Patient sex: M
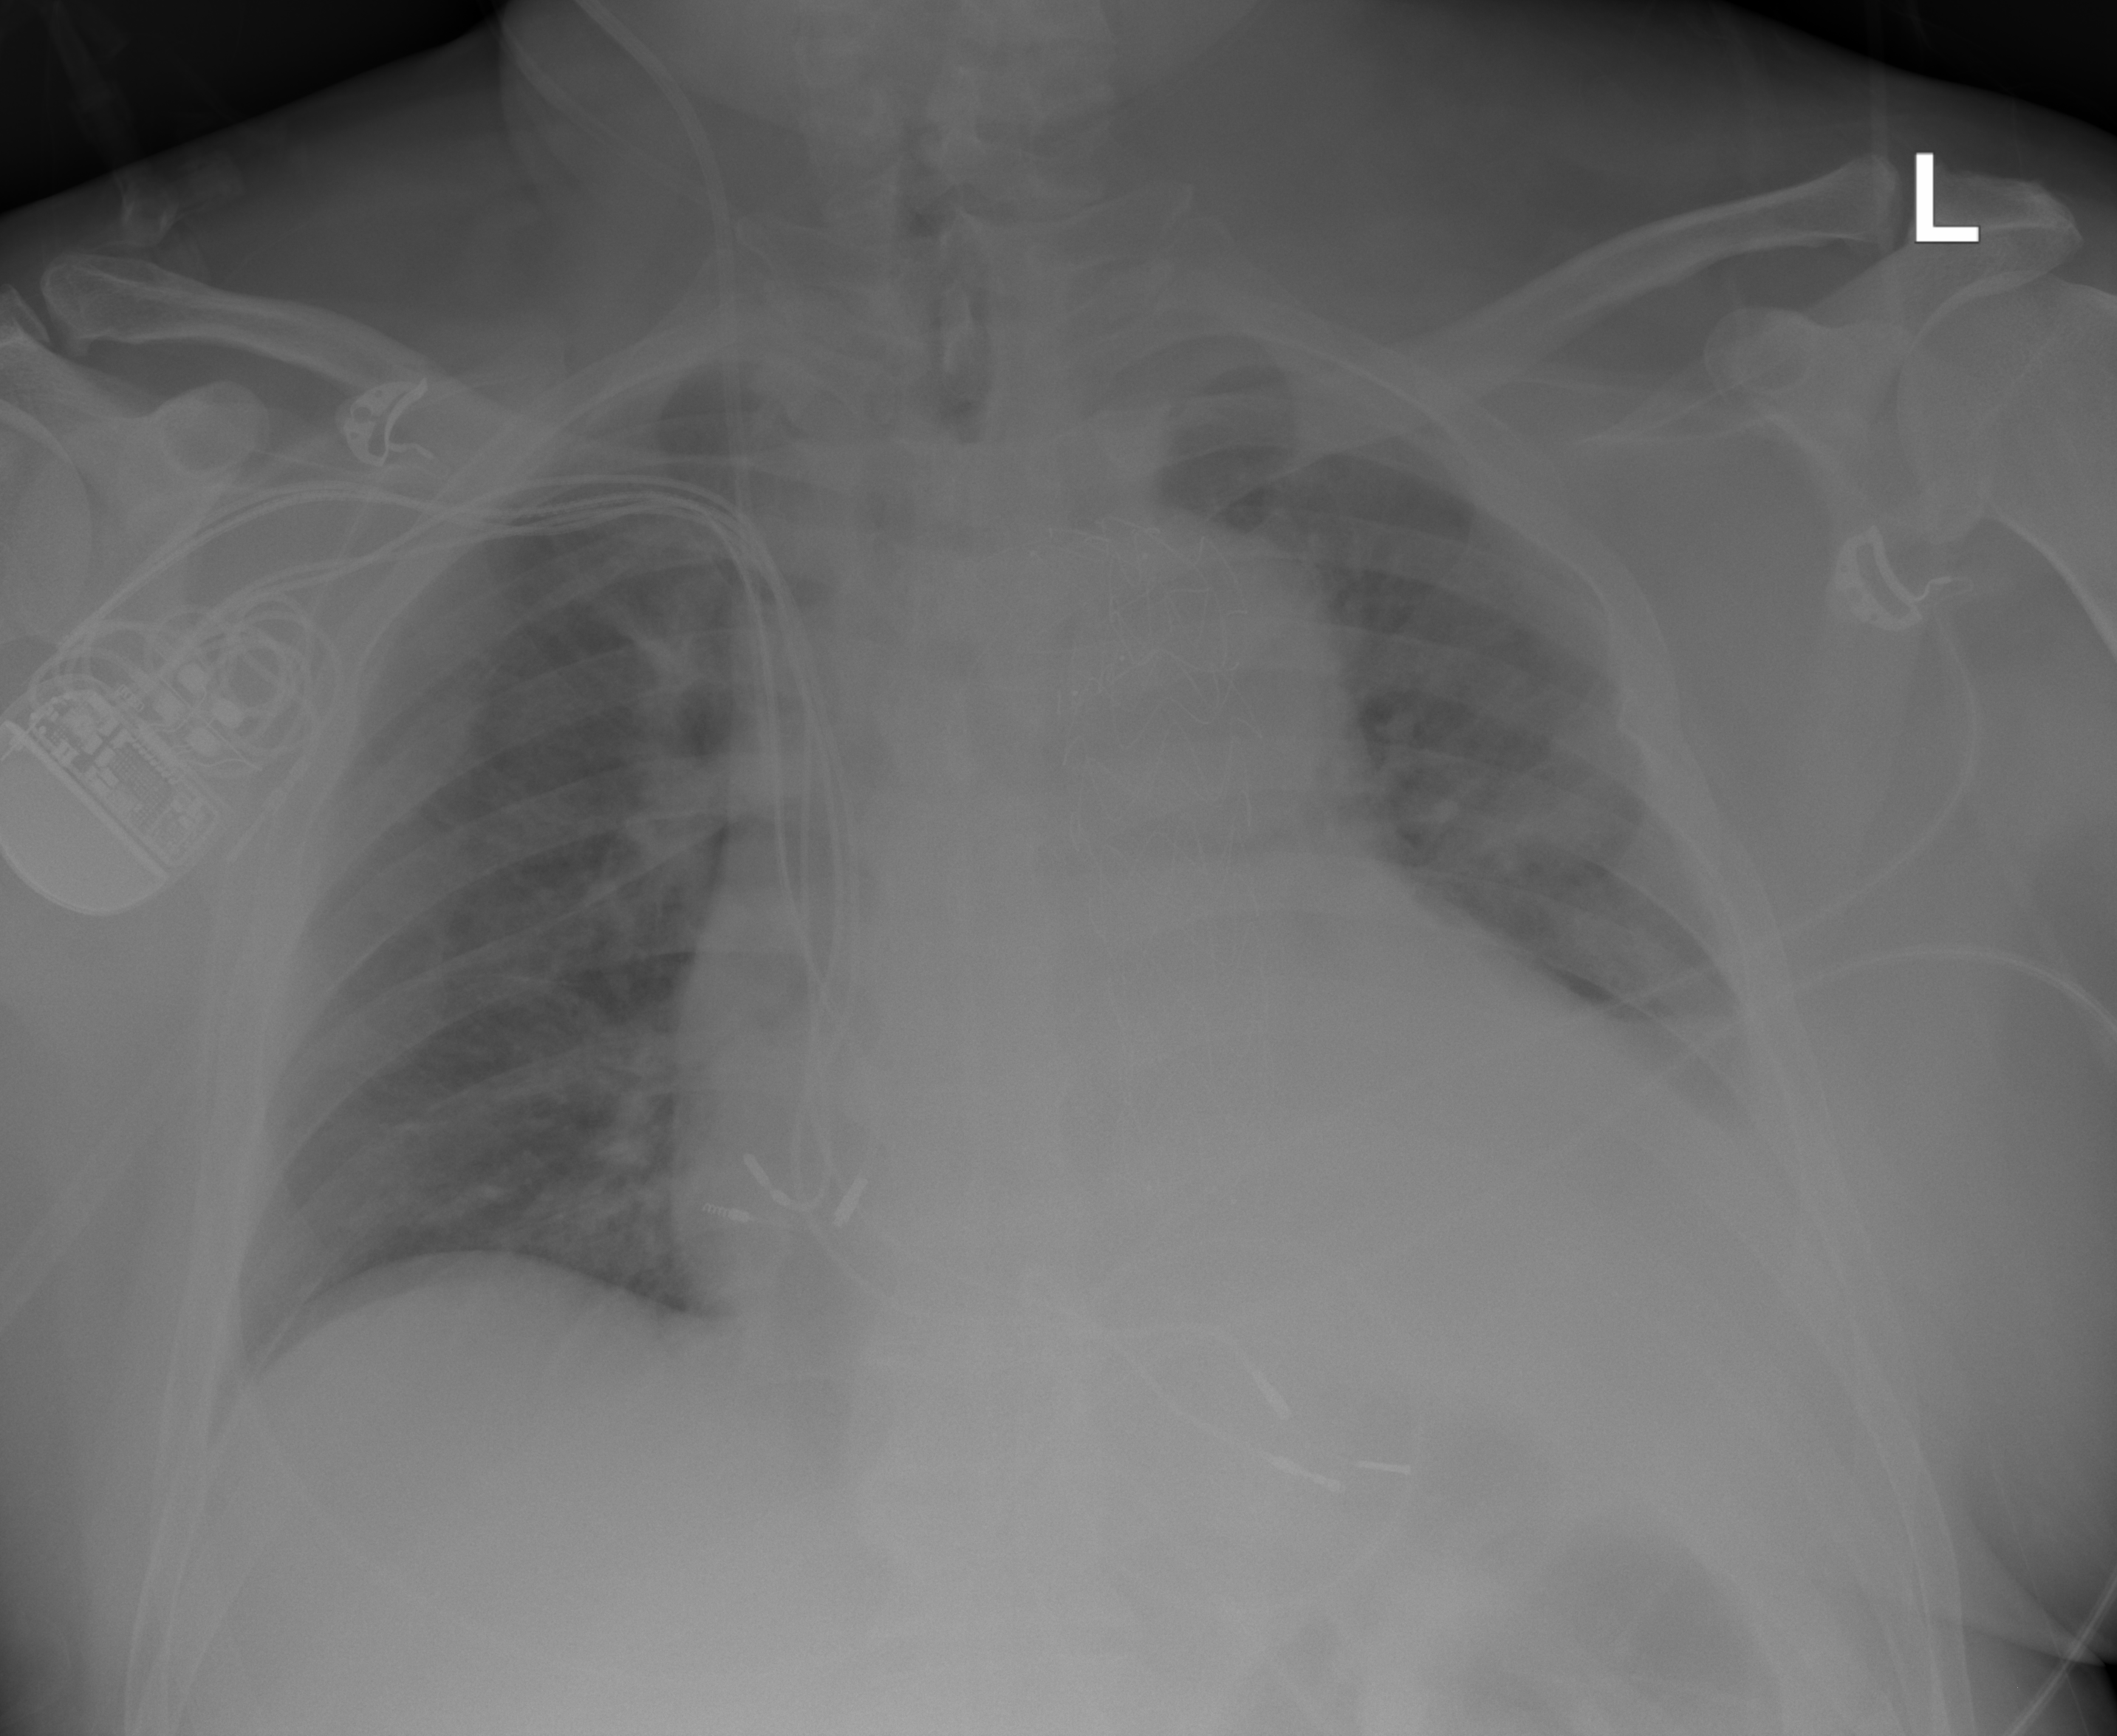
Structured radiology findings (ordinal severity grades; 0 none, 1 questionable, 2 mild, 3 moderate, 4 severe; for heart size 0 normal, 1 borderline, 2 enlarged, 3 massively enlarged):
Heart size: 2
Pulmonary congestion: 1
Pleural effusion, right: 0
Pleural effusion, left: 2
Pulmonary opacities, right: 0
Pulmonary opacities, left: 0
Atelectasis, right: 2
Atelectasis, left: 2